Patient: sex F, age 38
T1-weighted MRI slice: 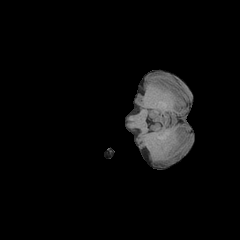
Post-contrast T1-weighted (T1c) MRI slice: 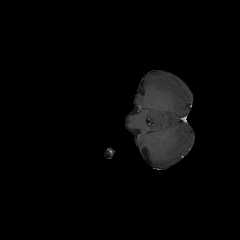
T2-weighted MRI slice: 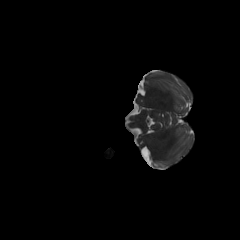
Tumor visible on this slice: no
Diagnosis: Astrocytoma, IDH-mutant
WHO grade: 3